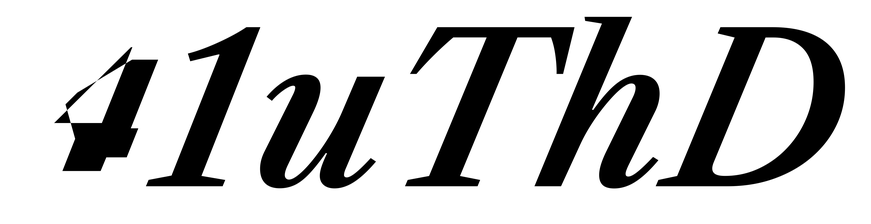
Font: LibreCaslonText-Italic_SemiBold_Italic